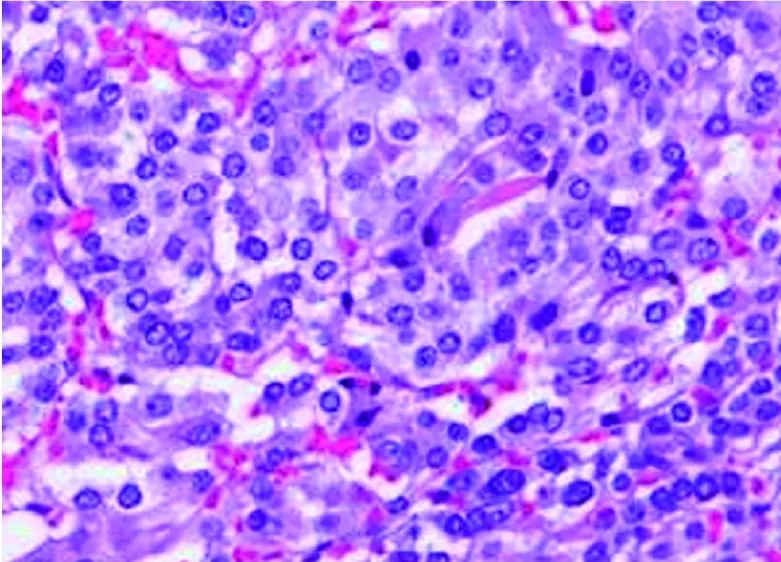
Histopathology revealing characteristic zellballen nests of cells separated by fibro vascular stroma.
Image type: pathology (h&e)